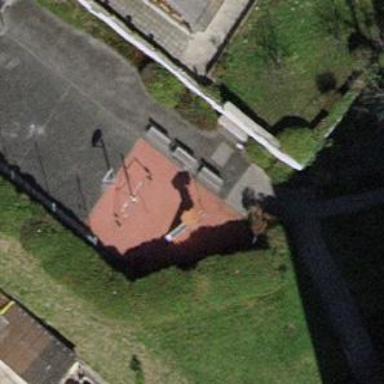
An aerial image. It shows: Playground area for leisure activities on the land.